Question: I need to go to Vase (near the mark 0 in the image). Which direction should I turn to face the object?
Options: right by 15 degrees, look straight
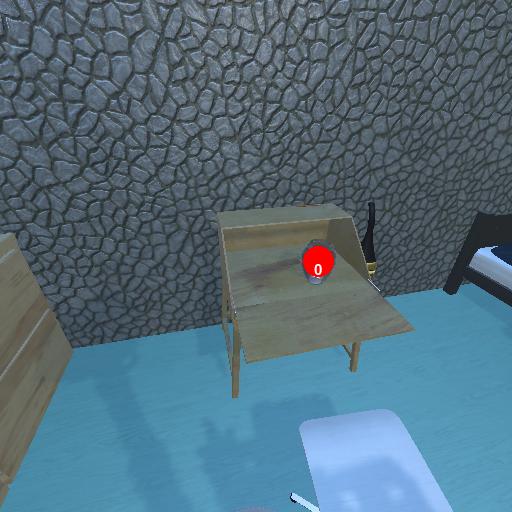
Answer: right by 15 degrees